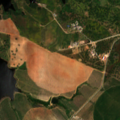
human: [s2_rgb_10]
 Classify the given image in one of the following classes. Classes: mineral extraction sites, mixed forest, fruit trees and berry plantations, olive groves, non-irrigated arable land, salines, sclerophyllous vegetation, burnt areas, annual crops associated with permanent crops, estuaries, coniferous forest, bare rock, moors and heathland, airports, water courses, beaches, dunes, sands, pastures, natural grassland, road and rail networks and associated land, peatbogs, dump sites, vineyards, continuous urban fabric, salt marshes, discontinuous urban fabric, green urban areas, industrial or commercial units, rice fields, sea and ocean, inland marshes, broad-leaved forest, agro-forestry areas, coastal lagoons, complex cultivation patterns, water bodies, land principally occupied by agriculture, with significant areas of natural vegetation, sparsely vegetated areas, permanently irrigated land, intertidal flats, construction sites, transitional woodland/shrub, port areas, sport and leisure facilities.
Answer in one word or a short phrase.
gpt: non-irrigated arable land, permanently irrigated land, olive groves, agro-forestry areas, water bodies